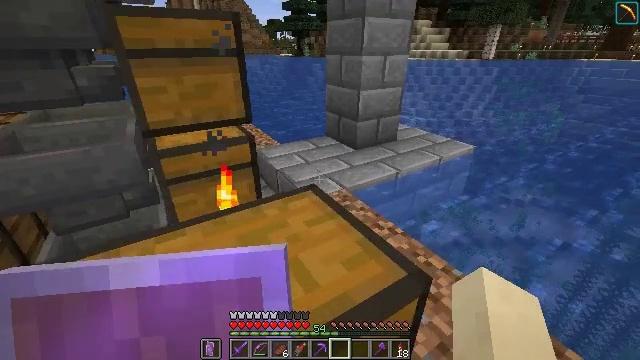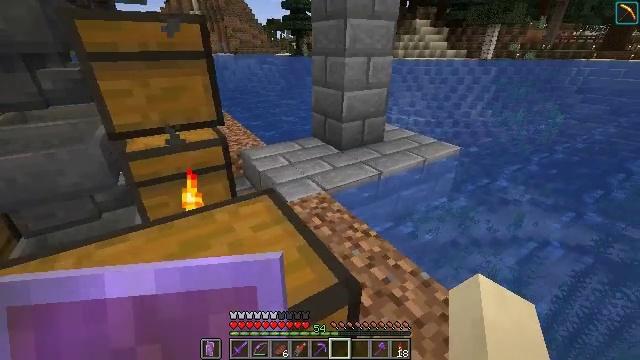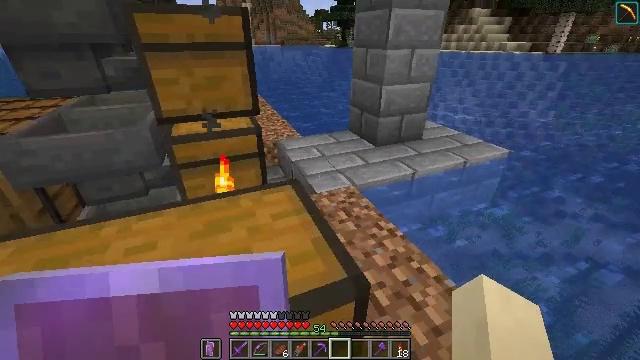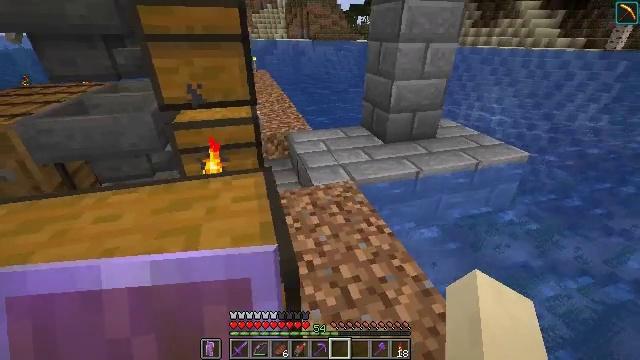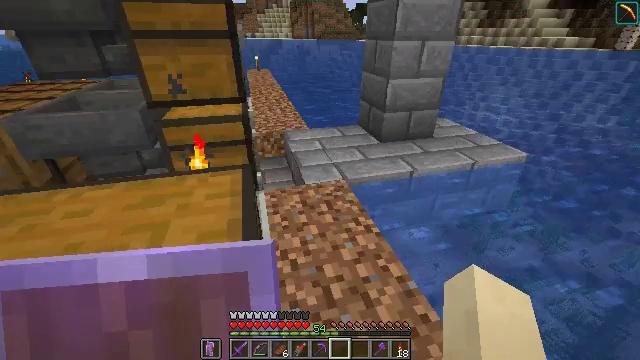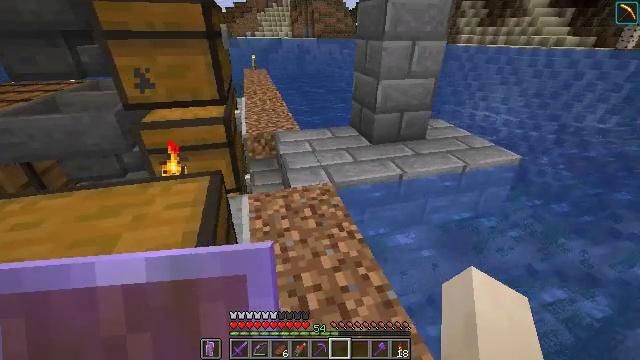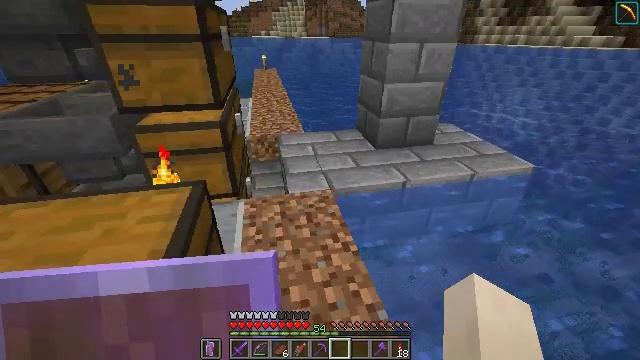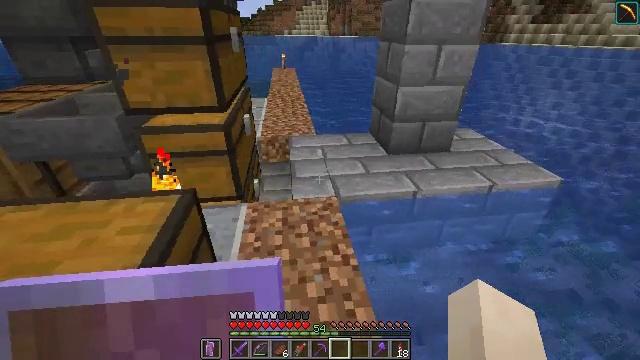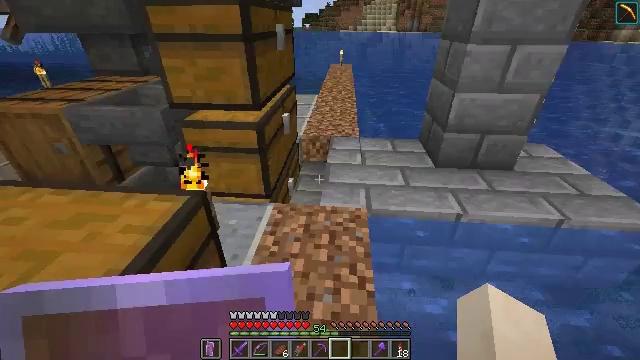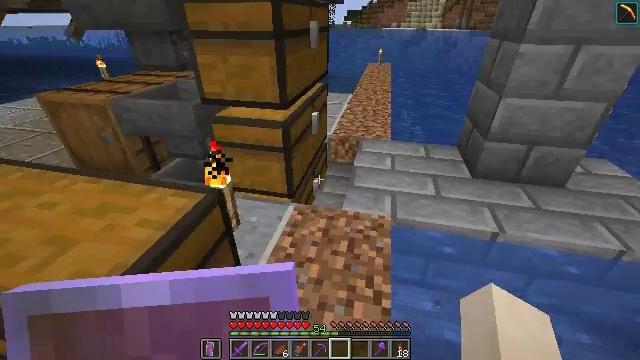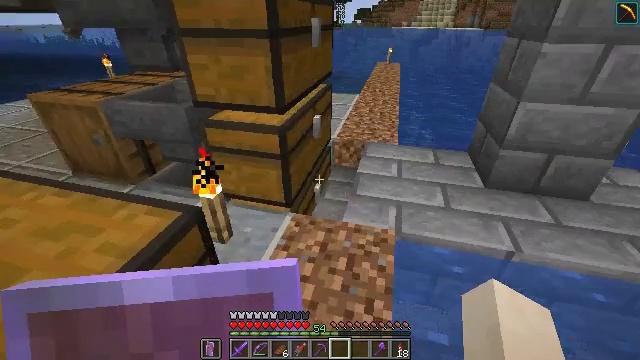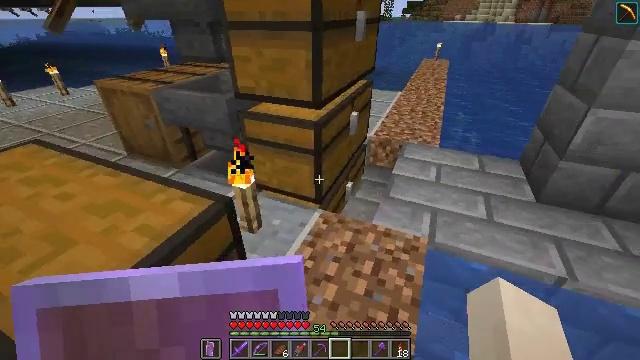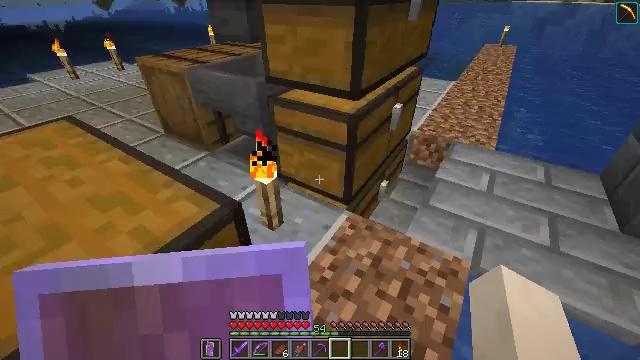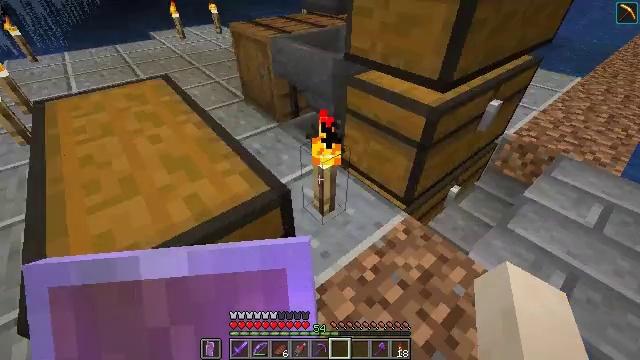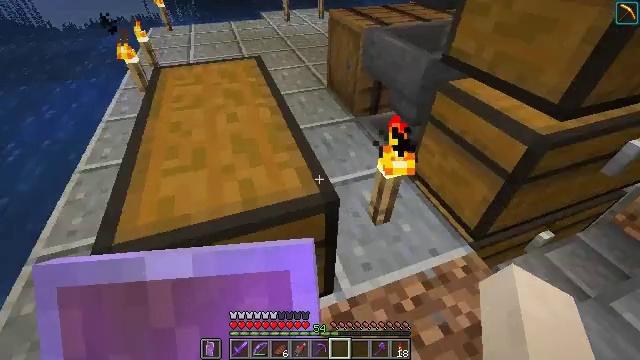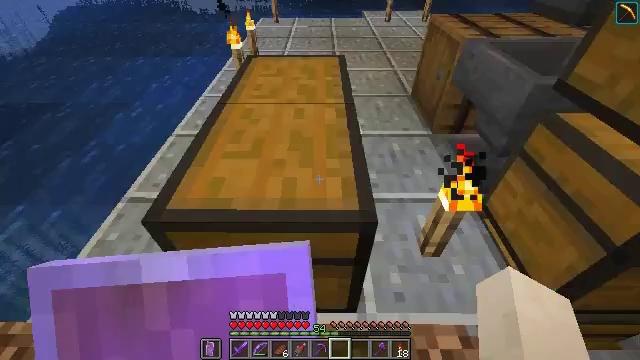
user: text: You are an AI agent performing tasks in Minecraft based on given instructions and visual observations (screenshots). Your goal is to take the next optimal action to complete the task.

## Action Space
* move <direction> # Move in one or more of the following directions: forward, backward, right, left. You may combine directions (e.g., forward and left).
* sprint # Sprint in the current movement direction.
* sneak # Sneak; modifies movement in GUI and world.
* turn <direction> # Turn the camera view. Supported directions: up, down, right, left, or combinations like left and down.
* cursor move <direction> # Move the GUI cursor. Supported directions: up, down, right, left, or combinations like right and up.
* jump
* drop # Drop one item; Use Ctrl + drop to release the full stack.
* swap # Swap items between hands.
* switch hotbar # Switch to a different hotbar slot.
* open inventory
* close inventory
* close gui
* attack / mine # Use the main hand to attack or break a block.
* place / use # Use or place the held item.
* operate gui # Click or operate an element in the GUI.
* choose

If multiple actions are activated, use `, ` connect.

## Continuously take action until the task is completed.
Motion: motion action
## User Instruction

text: Mine the brown shulker box.
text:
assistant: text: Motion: move right
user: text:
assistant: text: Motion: move right, turn left and down
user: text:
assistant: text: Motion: move right, turn left and down
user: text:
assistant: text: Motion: move forward and move right, turn left
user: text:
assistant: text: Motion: move forward and move right
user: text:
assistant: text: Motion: move forward and move right, turn left
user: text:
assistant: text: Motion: move forward and move right, turn left
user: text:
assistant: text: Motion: move forward and move right, turn left
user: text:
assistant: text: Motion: move forward, turn left
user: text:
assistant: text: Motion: move forward, turn left
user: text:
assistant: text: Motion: move forward, turn left and down
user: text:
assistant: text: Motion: move forward, turn left and down
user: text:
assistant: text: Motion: move forward, turn left and down
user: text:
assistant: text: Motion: turn left and down
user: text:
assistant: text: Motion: turn left
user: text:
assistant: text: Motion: turn left
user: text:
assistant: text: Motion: turn left and down
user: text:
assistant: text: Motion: turn left
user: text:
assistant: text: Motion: use / place
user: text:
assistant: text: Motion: use / place
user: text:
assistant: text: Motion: use / place
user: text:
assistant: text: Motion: no_op
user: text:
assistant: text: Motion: no_op
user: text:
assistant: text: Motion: turn left and down
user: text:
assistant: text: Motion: turn right and up
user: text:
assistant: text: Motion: no_op
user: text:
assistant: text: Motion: no_op
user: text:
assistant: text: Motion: no_op
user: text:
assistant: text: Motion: no_op
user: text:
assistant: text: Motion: no_op